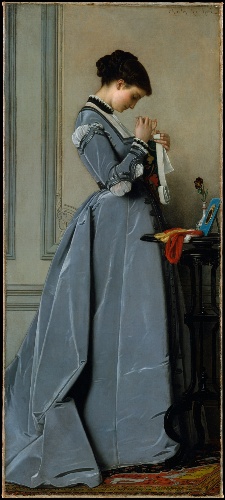
Title: Penelope
Artist: Charles-François Marchal
Artist bio: French, Paris 1825–1877 Paris
Date: ca. 1868
Object type: Painting
Classification: Paintings
Medium: Oil on canvas
Dimensions: 43 1/2 x 19 1/2 in. (110.5 x 49.5 cm)
Department: European Paintings
Credit line: Gift of Mrs. Adolf Obrig, in memory of her husband, 1917
Accession year: 1917
Repository: Metropolitan Museum of Art, New York, NY
Tags: Women|Needlework